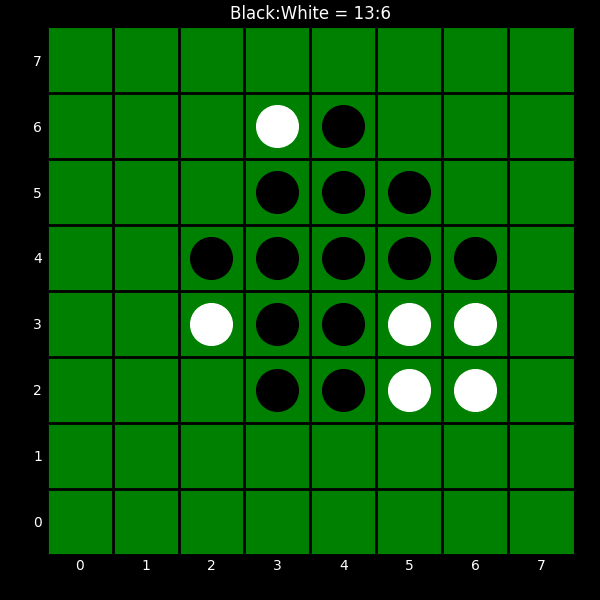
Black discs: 13
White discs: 6